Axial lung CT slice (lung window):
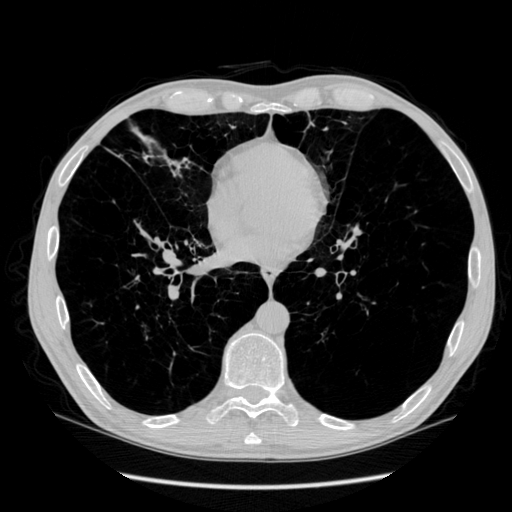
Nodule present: no